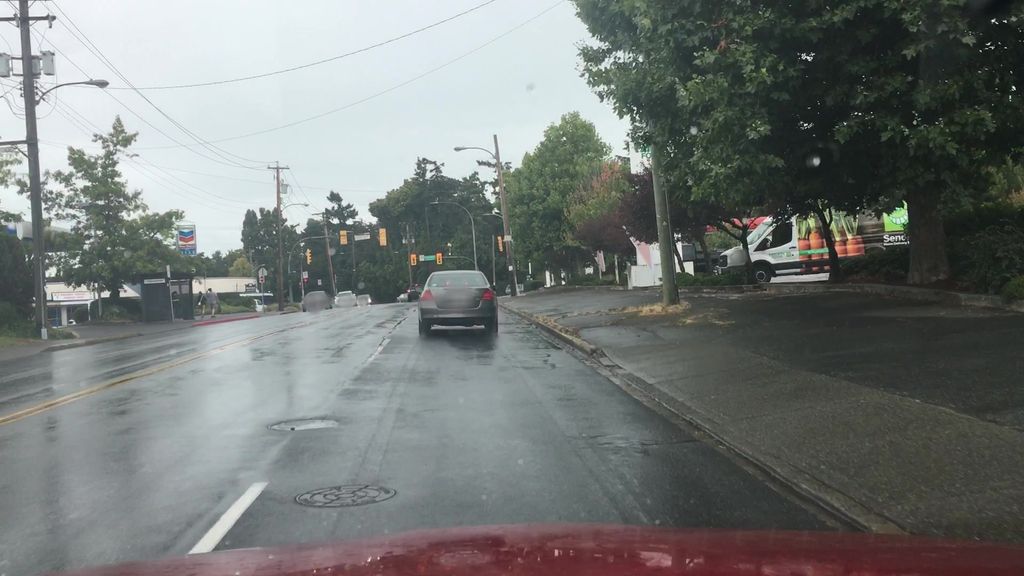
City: victoria